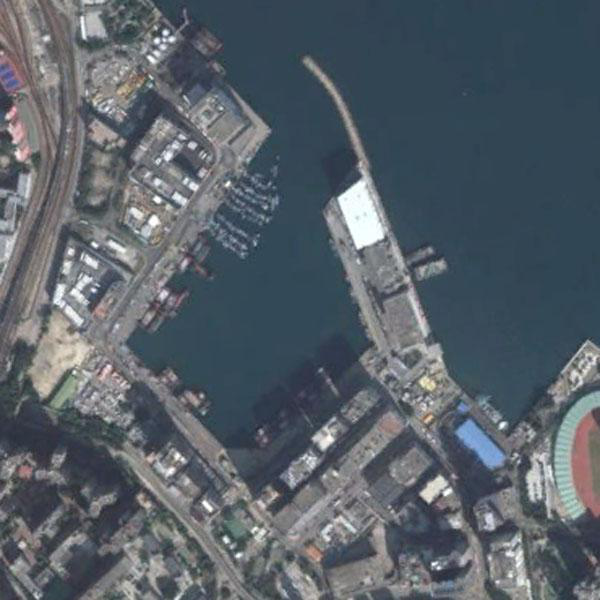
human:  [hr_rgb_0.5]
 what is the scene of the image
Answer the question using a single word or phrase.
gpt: port